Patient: sex M, age 38
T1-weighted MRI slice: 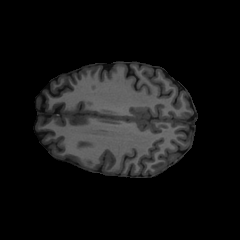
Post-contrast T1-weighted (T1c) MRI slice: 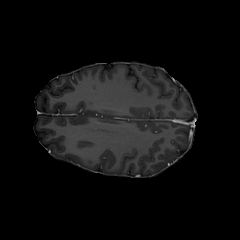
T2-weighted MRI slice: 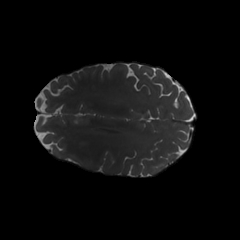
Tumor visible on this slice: no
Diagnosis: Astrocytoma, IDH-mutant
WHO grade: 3